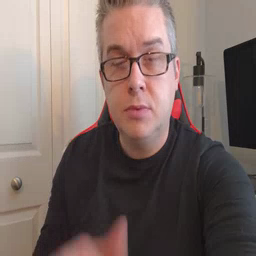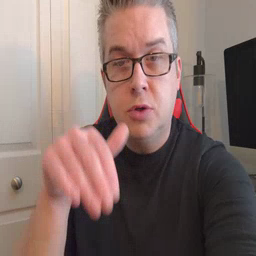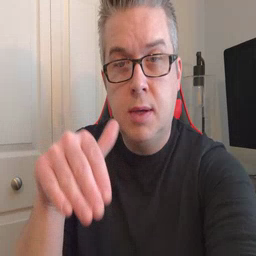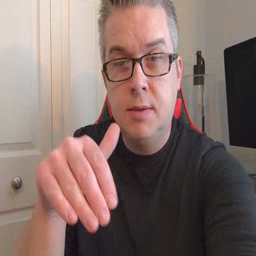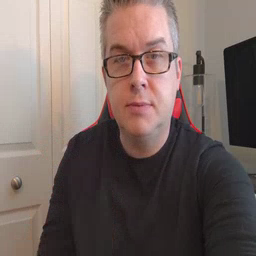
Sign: night